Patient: sex F, age 38
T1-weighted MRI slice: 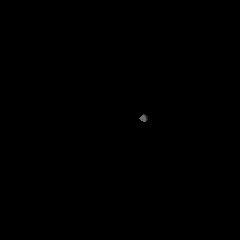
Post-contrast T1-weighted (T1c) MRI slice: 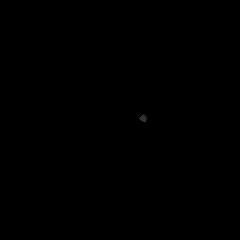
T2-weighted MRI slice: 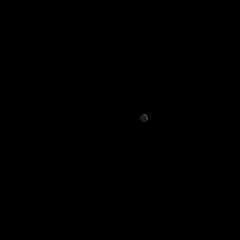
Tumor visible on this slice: no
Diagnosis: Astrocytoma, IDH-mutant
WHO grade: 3